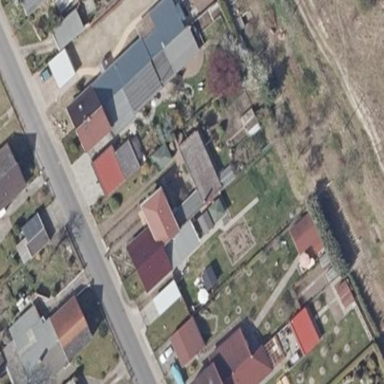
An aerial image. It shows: Simple house.